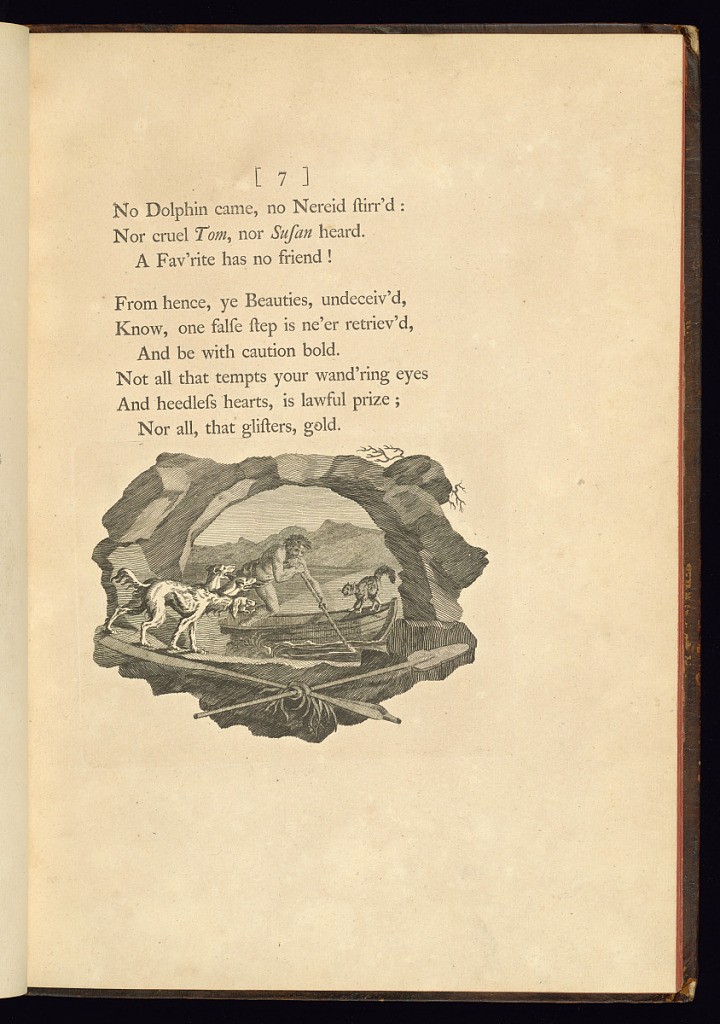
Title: Ode on the Death of a Favourite Cat, Drowned in a Tub of Gold Fishes.
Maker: Thomas Gray, British, 1716 – 1771
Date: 1753
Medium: Letterpress and etching on laid paper
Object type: Bound print
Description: Second page of the poem ‘Ode on the Death of a Favourite Cat', numbered 7. The text is printed with an etched tailpiece below that depicts a male figure on a small boat with a cat, and the three-headed dog Cerberus to the left. The scene is framed by rocks and oars.